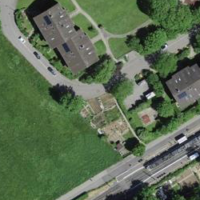
EUNIS habitat code: 25
Species observed at this site:
Plantago major